Aerial crown-view tile of a tropical tree (Barro Colorado Island, Panama), acquired 20250124:
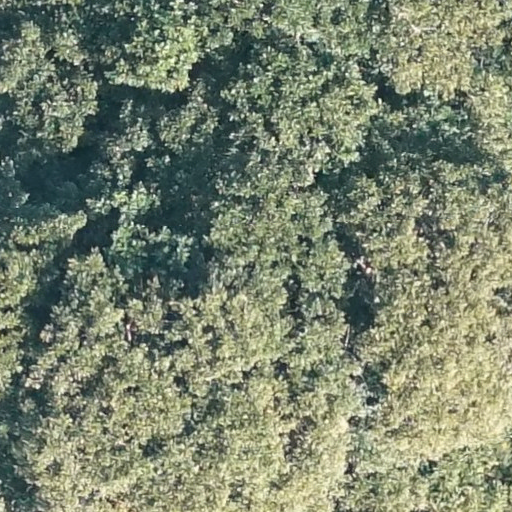
Species: Dipteryx oleifera
GBIF accepted scientific name: Dipteryx oleifera
Crown area: 915.497 m²